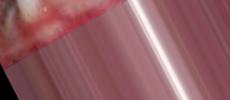
Condition: Caries